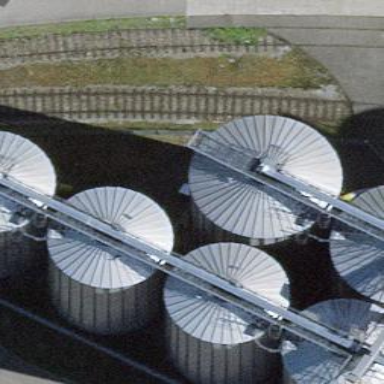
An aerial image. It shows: Storage tank with man-made structure.